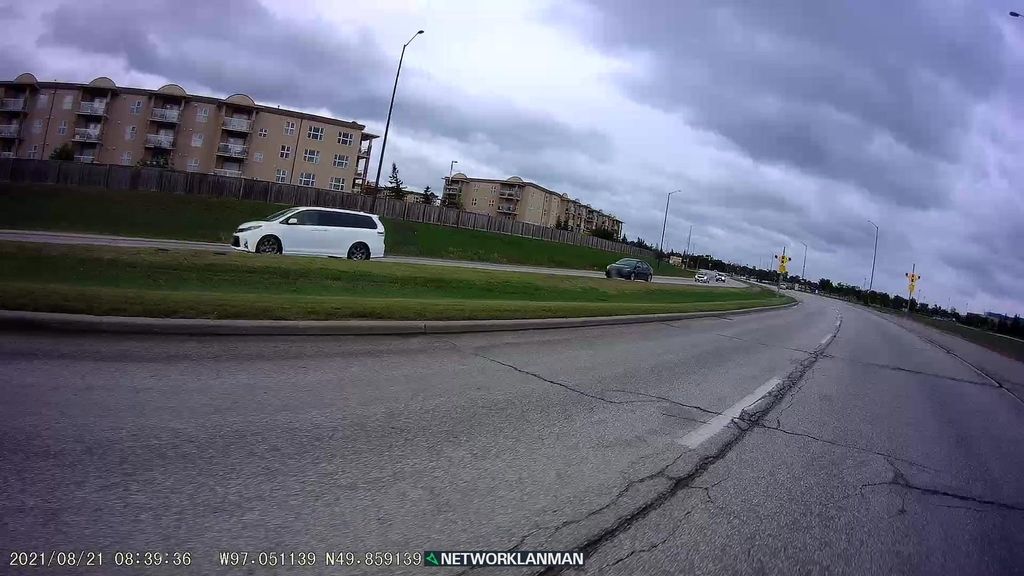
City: winnipeg